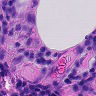
Metastatic tissue present: no